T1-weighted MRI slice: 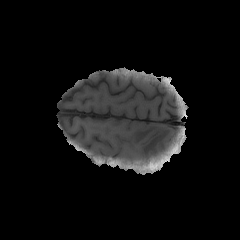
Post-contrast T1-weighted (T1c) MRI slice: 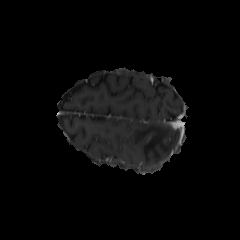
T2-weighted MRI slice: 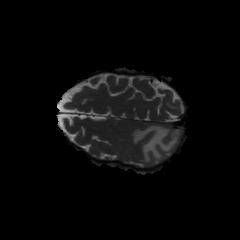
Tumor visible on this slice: yes